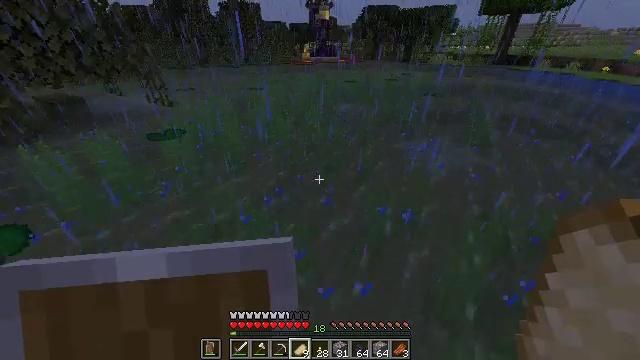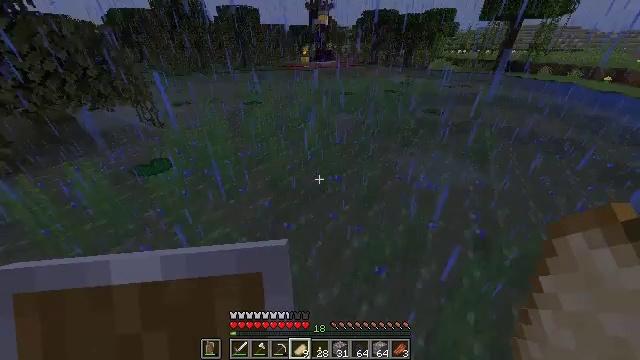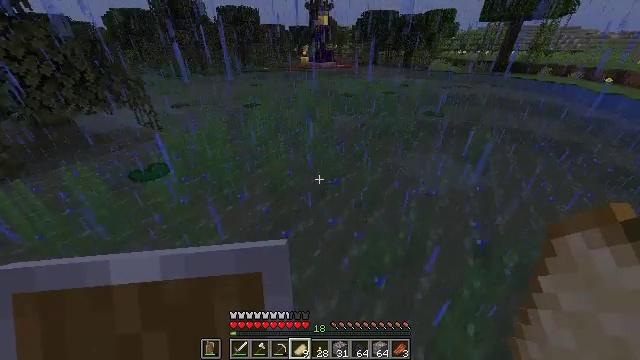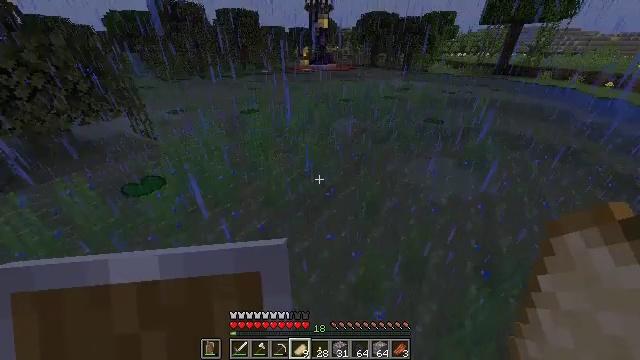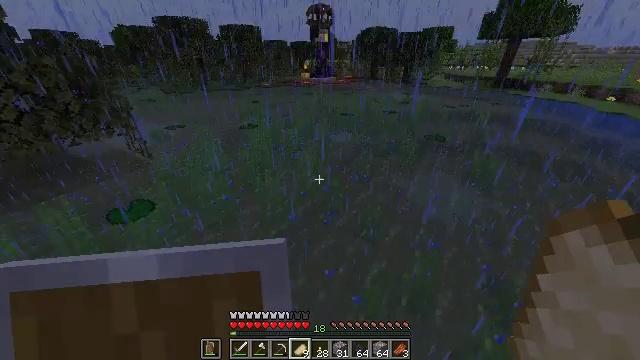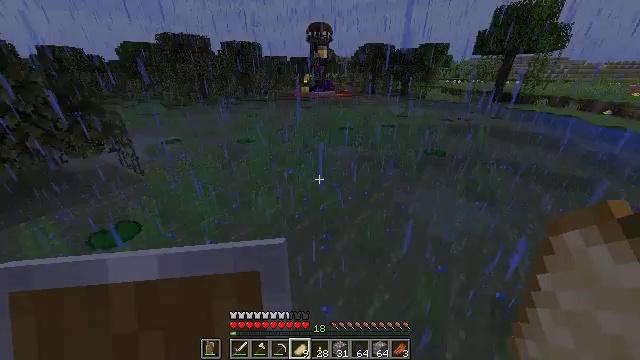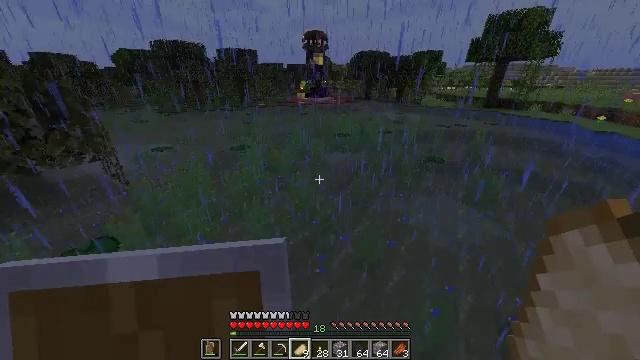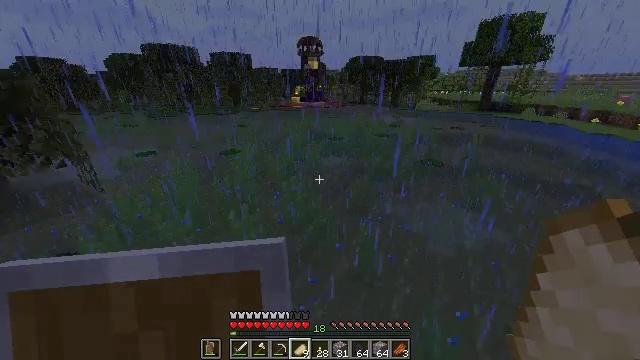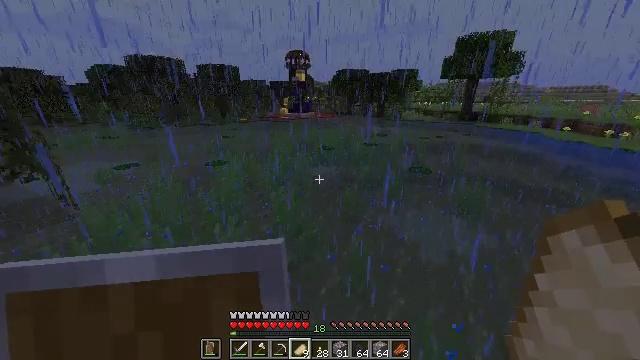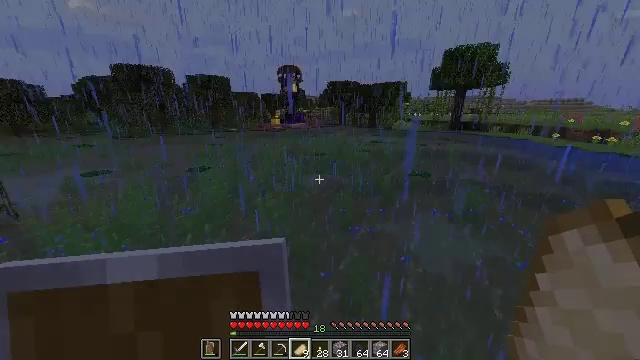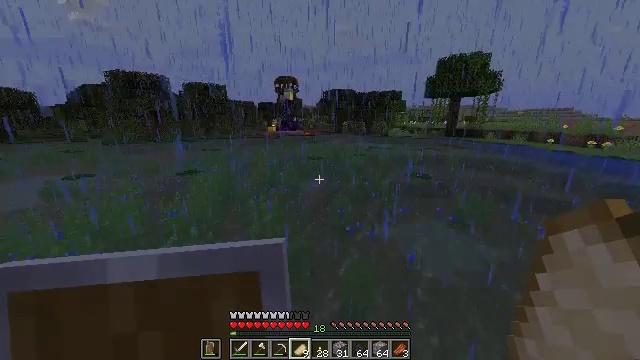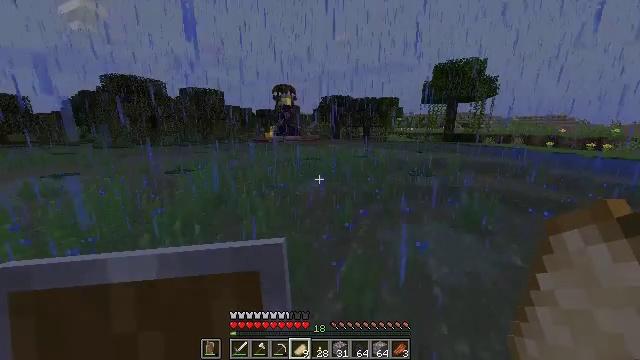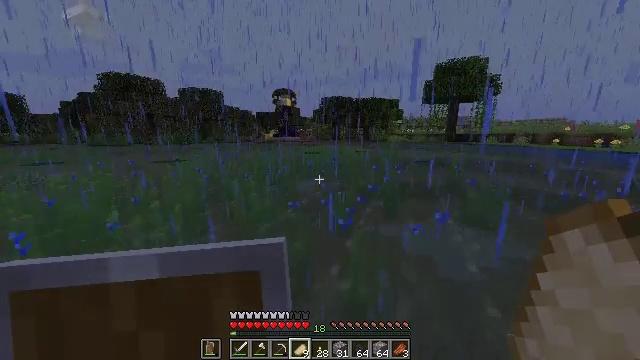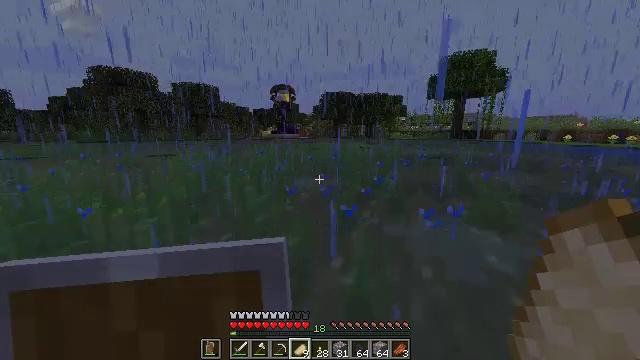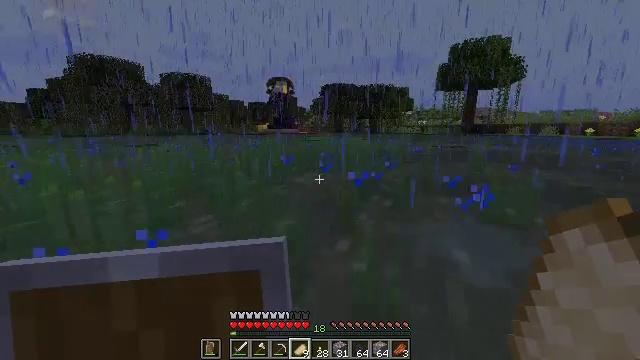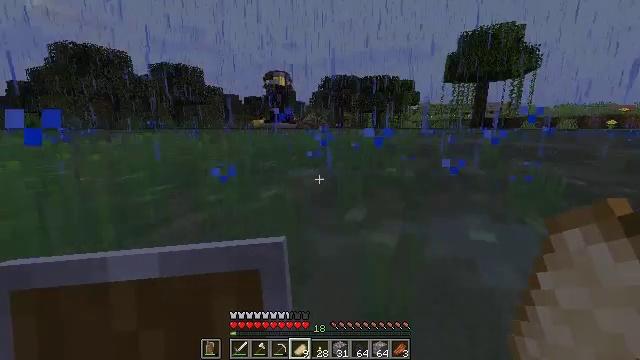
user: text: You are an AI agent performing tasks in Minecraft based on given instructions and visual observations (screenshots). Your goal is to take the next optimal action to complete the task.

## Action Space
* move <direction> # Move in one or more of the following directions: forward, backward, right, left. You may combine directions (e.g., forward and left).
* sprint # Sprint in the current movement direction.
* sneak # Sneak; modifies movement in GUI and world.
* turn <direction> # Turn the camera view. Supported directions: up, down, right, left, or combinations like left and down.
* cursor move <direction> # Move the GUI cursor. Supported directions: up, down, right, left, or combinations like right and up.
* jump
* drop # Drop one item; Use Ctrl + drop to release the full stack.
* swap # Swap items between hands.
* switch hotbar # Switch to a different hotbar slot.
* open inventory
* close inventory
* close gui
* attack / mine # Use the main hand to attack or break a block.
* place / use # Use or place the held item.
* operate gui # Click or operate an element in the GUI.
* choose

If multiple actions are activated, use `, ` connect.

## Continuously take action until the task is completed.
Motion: motion action
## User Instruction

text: Drop an apple.
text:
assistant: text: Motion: move forward, jump
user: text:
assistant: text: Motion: move forward, jump
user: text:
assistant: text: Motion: move forward, jump
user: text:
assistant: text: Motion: move forward, turn up, jump
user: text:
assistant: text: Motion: move forward, turn up, jump
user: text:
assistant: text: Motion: move forward, turn up, jump
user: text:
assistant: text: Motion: move forward, turn right and up, jump
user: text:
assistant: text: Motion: move forward, turn right and up, jump
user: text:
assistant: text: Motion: move forward, turn right and up, jump
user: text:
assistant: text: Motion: move forward, turn up, jump
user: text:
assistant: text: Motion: move forward, turn up, jump
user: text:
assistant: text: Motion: move forward, turn up, jump
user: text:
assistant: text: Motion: move forward, jump
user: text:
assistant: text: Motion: move forward, jump
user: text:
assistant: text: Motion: move forward, jump
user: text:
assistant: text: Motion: move forward, jump
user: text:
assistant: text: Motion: move forward, jump
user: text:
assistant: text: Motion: move forward, jump
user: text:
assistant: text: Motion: move forward, jump
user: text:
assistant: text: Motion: move forward, jump
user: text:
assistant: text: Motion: move forward, turn up, jump
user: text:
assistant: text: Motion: move forward, jump
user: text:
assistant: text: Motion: move forward, jump
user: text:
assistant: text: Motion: move forward, jump
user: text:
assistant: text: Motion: move forward, jump
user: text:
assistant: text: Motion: move forward, jump
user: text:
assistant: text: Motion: move forward, jump
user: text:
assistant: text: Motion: move forward, jump
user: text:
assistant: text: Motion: move forward, jump
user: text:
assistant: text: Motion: move forward, jump